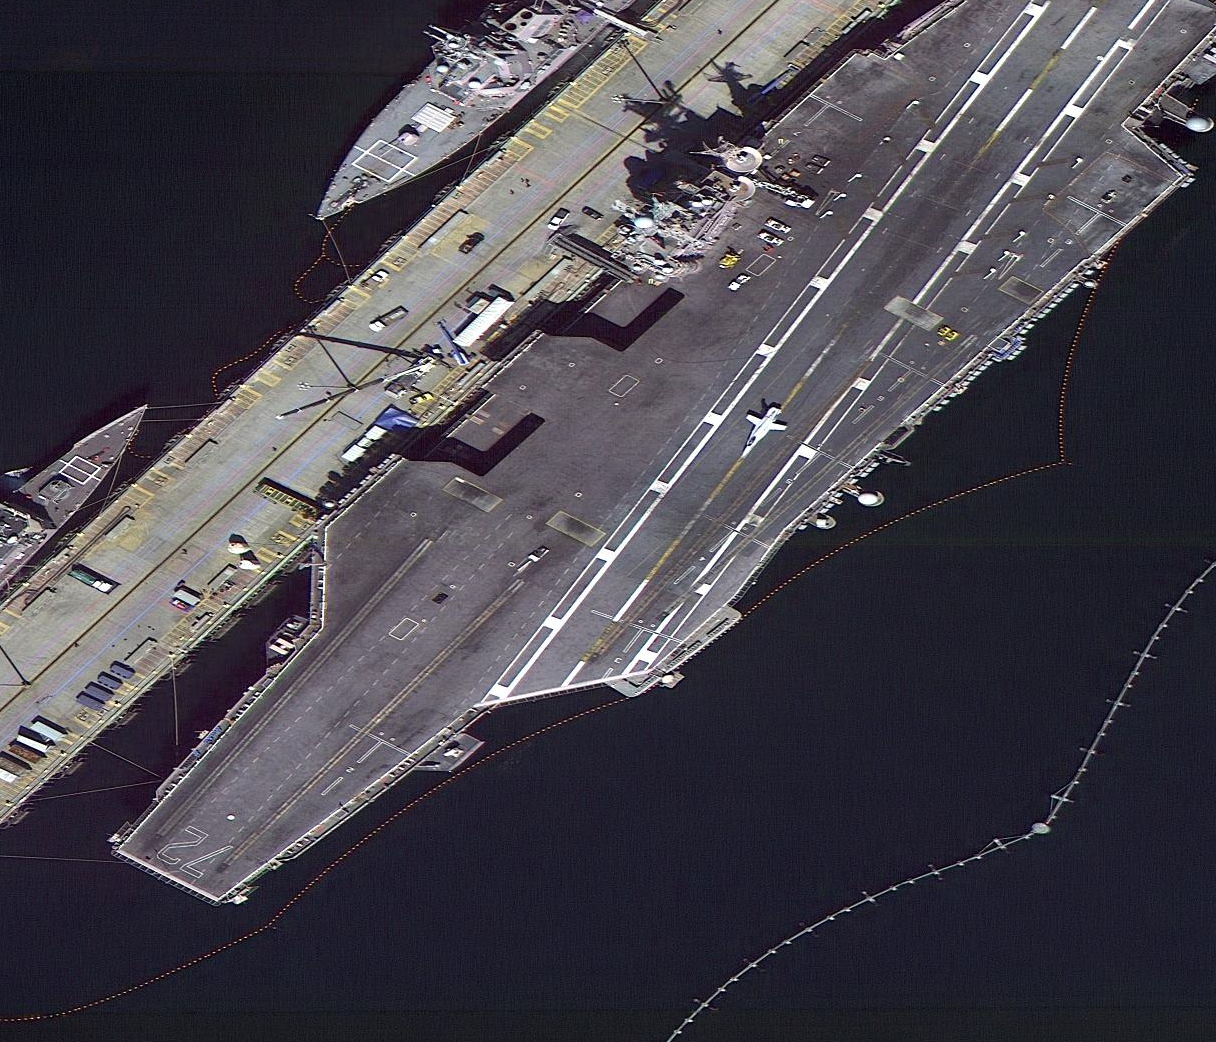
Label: aircraft_carrier